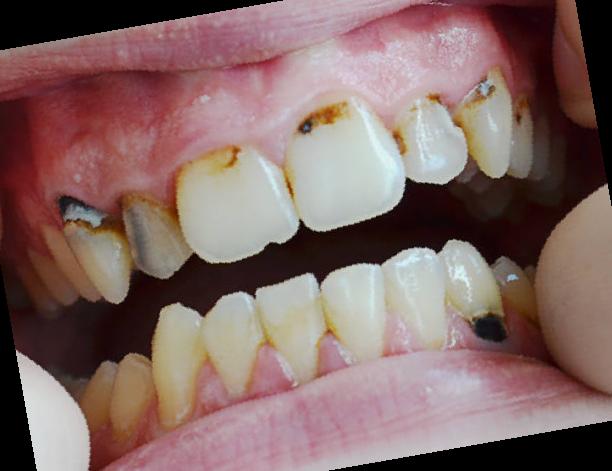
Condition: Calculus